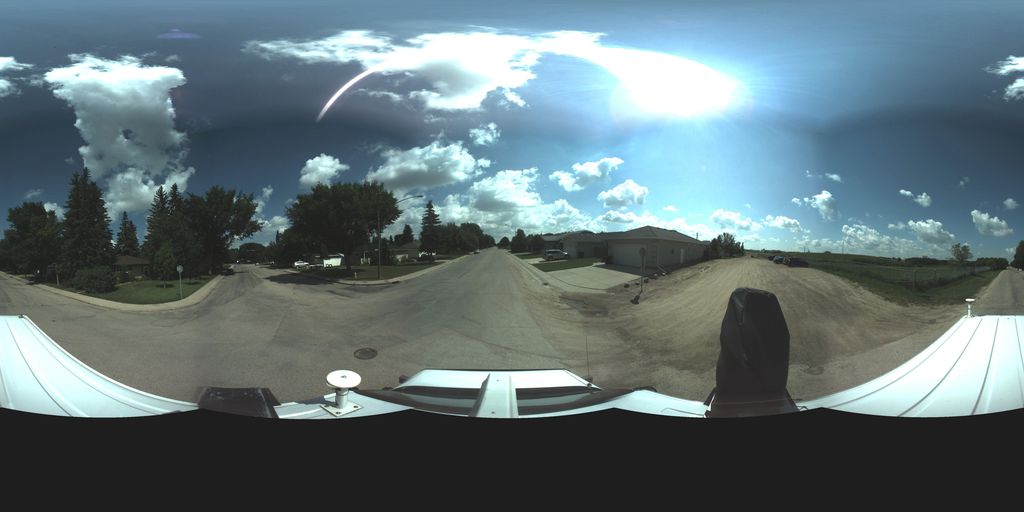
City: saskatoon